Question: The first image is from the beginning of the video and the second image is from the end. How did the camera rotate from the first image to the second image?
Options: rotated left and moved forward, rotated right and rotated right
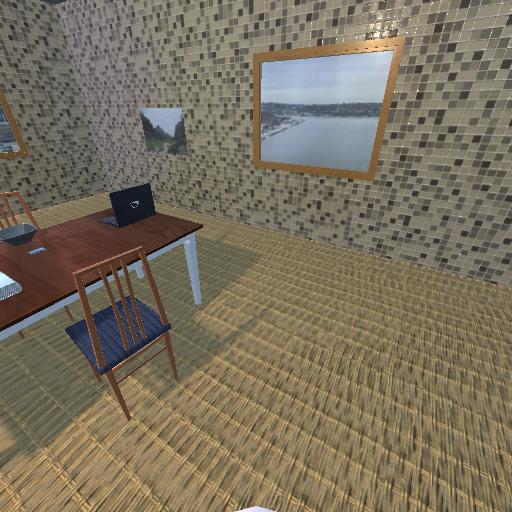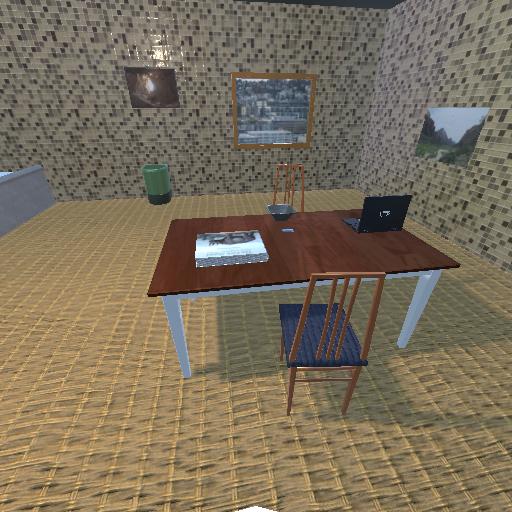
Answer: rotated left and moved forward